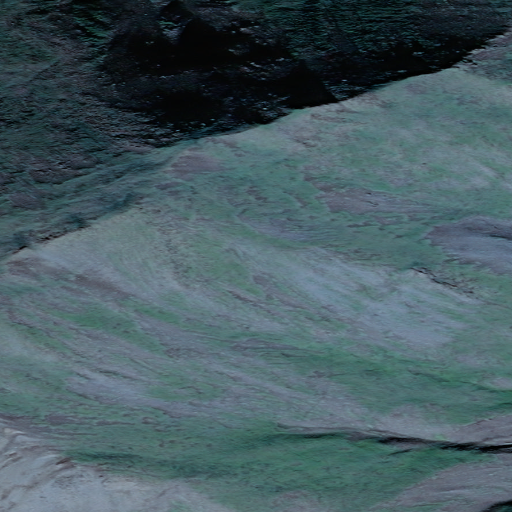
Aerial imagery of mountain in Alaska named Cabin Peak containing only unknown